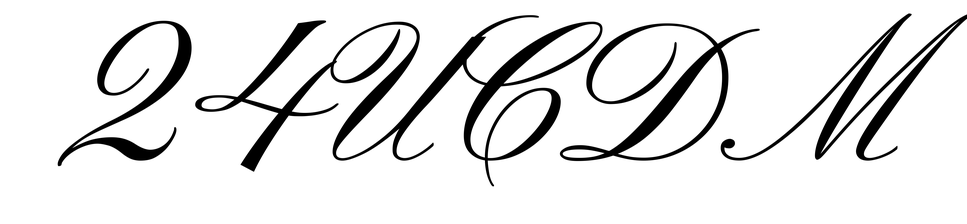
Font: PinyonScript-Regular